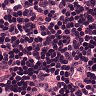
Metastatic tissue present: no